Interaction volume radius: 5 \u00c5
Interaction volume height: 25 \u00c5
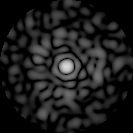
Disorder parameter: 0.8135